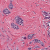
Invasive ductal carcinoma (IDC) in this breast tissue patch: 1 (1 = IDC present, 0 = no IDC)